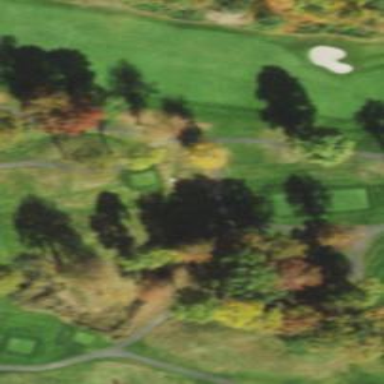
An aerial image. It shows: Path for both road and golf.